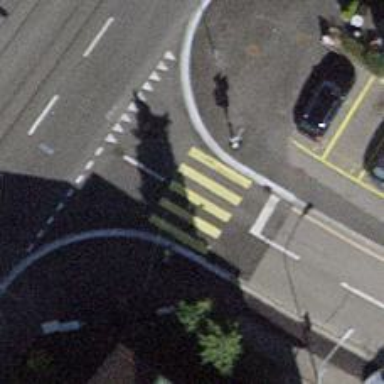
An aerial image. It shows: Road with traffic signals and zebra crossing with zebra markings.